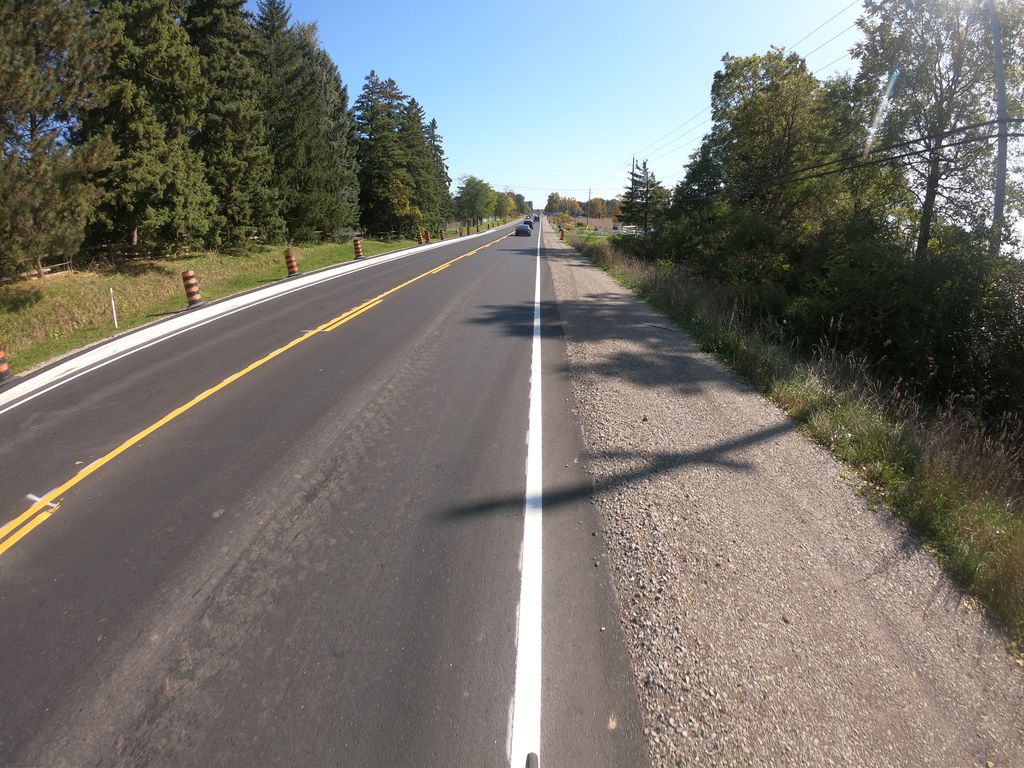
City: kitchener-waterloo